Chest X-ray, AP view. Patient: 39 years old, sex F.
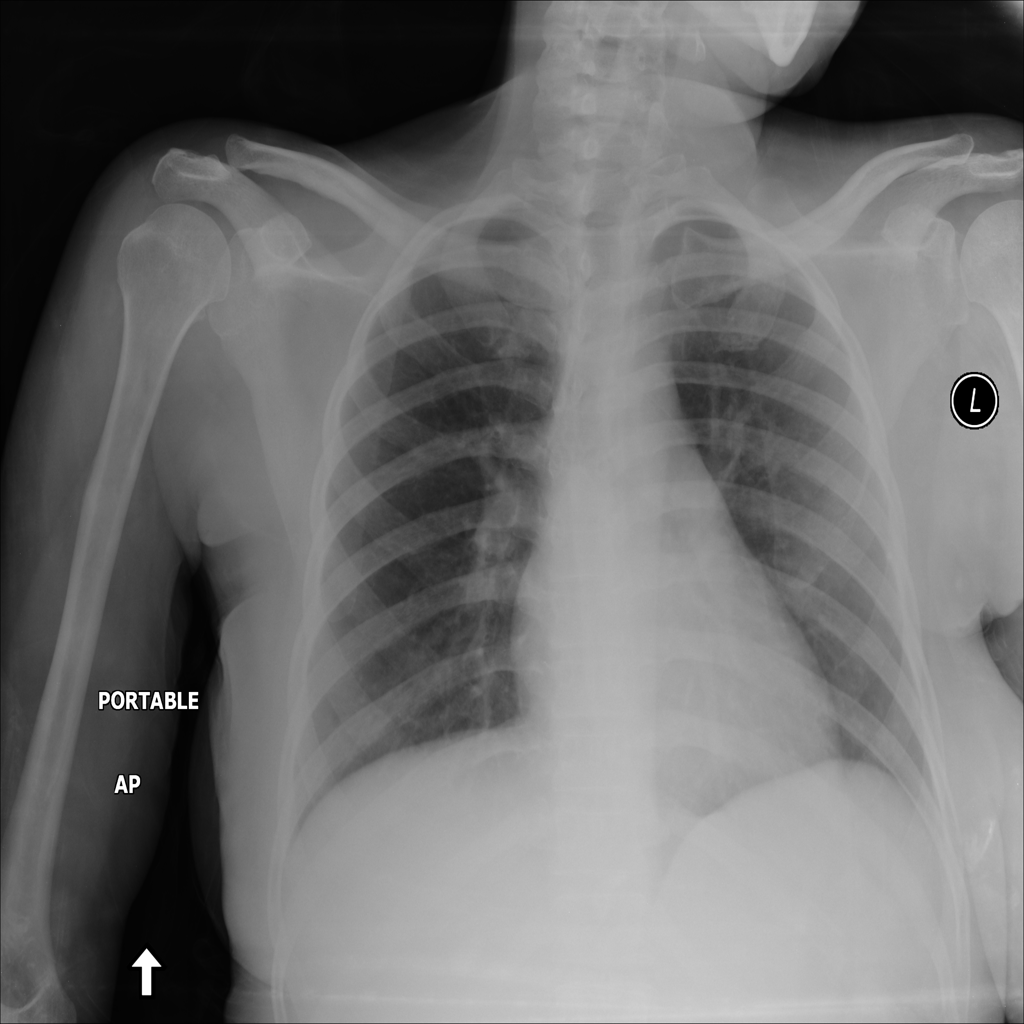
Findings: Infiltration